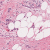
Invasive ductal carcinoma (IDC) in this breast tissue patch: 1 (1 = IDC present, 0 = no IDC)